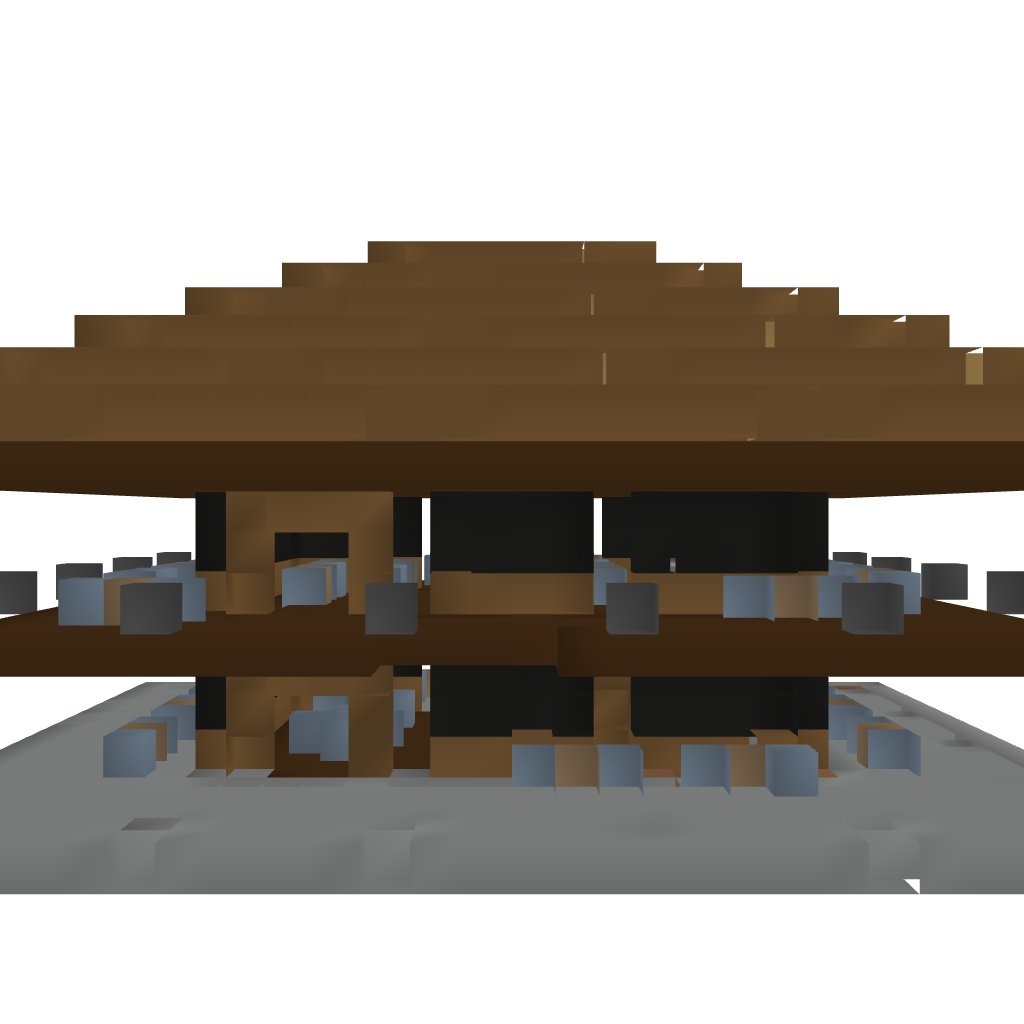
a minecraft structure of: Bar &amp; Restaurant By: jjcash